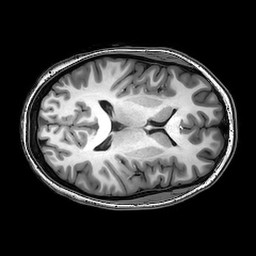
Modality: T1w
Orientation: axial
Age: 20
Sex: female
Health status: healthy
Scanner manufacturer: philips
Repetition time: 0.008249 s
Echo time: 0.00379 s